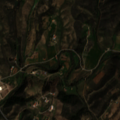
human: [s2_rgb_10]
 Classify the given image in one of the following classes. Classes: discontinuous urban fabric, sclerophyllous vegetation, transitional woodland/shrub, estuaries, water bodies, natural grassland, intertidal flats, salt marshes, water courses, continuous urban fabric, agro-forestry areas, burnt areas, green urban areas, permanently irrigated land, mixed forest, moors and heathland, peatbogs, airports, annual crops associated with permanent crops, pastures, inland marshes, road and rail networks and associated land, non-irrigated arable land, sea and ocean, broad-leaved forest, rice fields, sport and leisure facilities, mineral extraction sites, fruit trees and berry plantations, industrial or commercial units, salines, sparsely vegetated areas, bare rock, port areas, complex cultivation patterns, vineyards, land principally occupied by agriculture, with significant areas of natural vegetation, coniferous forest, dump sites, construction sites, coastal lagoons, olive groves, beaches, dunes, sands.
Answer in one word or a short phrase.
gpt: complex cultivation patterns, land principally occupied by agriculture, with significant areas of natural vegetation, broad-leaved forest